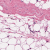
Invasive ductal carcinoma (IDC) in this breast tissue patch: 0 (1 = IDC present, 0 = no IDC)